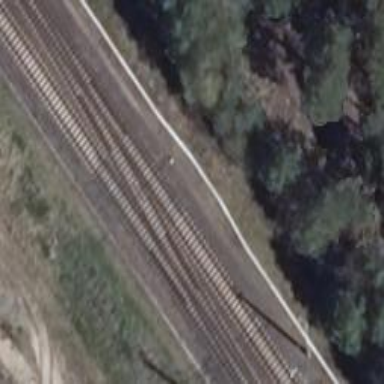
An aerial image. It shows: Railway track with contact lines for electrification.